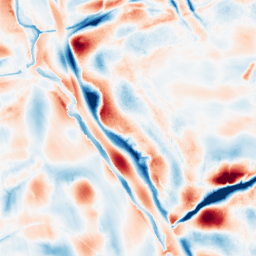
Category: wavelet
Decomposition family: wavelet_biorthogonal
Decomposition parameters: wavelet: bior5.5
level: 5
Upsampling method: bicubic
Upsampling parameters: scale: 4
Upsampling scale: 4